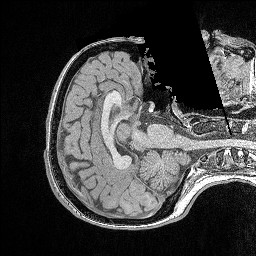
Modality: FLASH
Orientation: axial
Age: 23
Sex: female